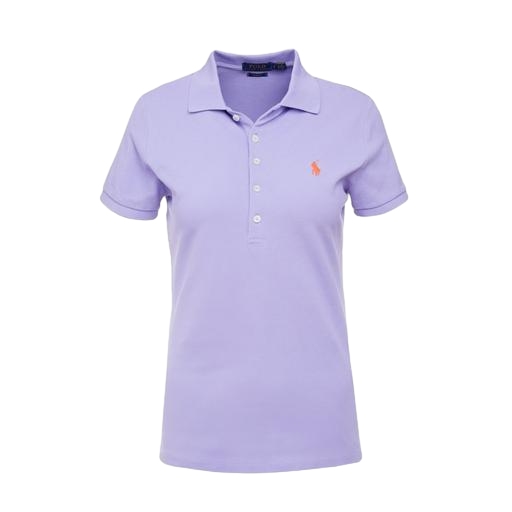
purple skinny-fit stretch polo shirt, purple skinny-fit polo shirt, purple skinny-fit big pony polo shirt, white background